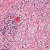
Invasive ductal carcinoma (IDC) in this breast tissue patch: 1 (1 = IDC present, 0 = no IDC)